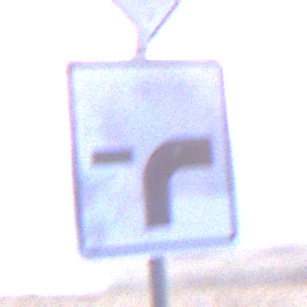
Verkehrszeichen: VerlaufVorfahrtsstrasse9
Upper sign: Vorfahrtsstrasse
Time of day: SunriseSunset
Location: Outdoor (Nature)
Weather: Clear
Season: NotSpecified
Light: Natural